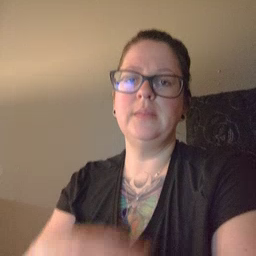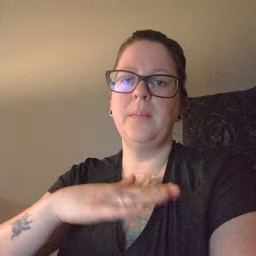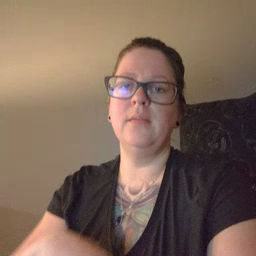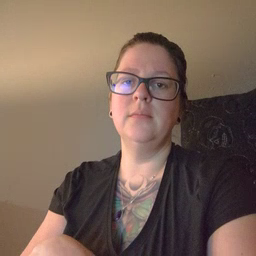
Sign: table